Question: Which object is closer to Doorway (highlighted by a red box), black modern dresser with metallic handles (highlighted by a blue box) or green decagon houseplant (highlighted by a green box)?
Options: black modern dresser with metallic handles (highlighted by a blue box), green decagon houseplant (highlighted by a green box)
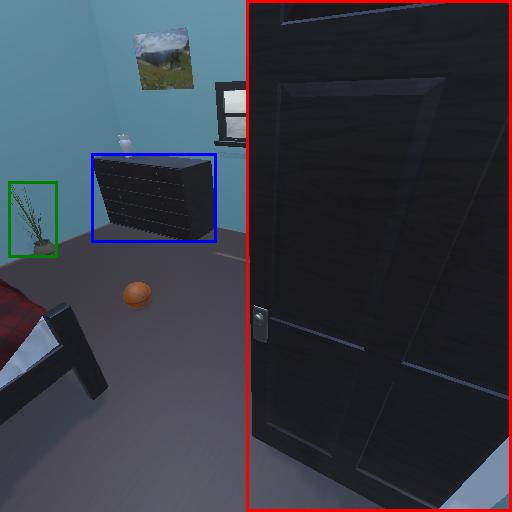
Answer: black modern dresser with metallic handles (highlighted by a blue box)